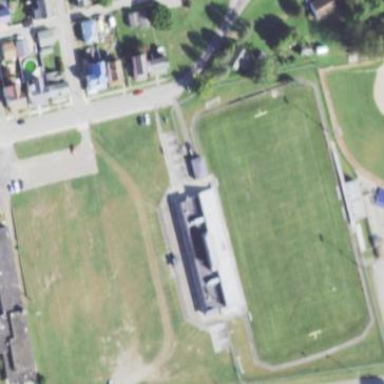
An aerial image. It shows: American football pitch.